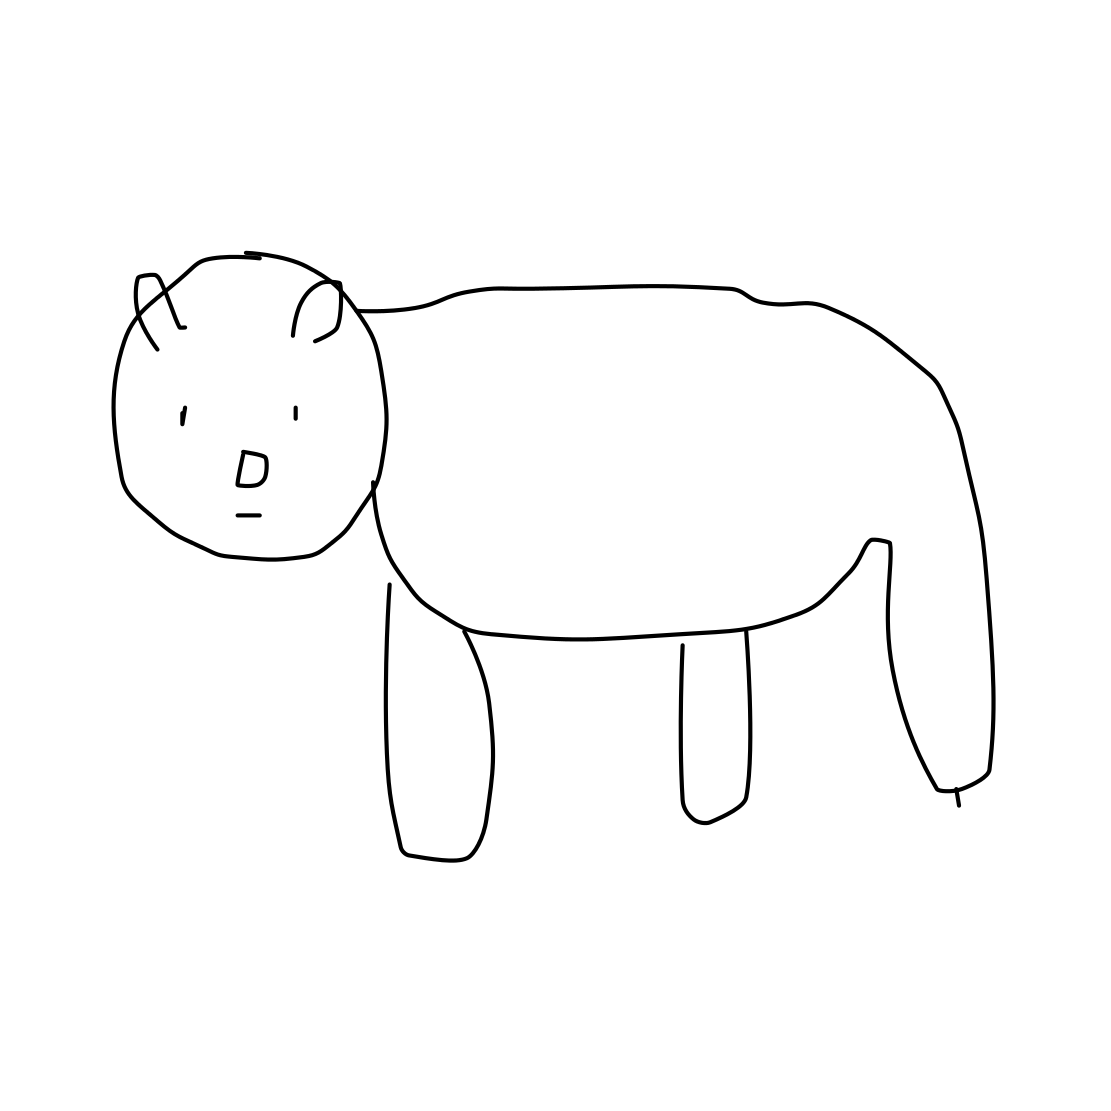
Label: bear (animal)